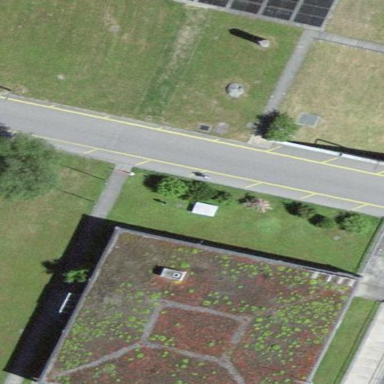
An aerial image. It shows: Service building.